Interaction volume radius: 10 \u00c5
Interaction volume height: 15 \u00c5
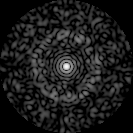
Disorder parameter: 0.8